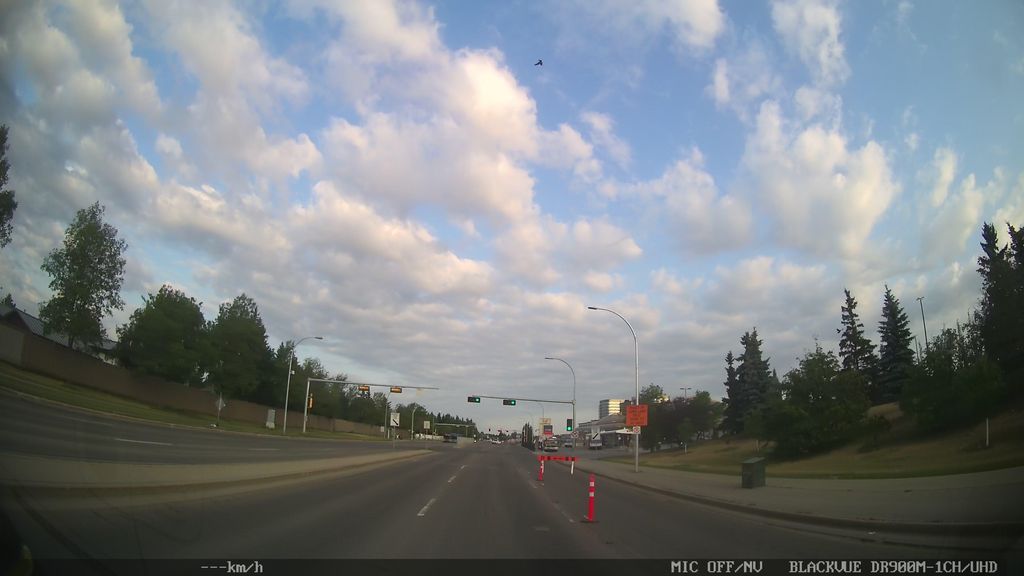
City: edmonton